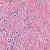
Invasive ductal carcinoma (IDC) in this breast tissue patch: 1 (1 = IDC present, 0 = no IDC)